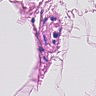
Metastatic tissue present: no